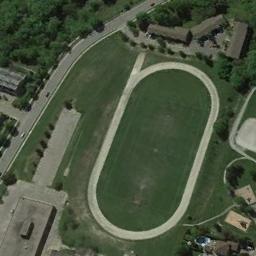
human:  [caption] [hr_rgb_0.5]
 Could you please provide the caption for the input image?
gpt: The track and field is built on the lawn, A road away from the residential area, And there is a lot of vegetation around it .

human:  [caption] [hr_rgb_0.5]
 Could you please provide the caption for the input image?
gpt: There is a building on the left of the track .

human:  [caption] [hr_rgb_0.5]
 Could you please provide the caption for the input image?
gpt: The ground track field is surrounded by grass .

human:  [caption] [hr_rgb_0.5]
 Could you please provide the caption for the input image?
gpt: The ground track field is on a lawn is surrounded by some trees and buildings .

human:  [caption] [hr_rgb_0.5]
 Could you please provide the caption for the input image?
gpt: There are green lawns around the ground track field with a white track .